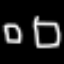
Label: octagon